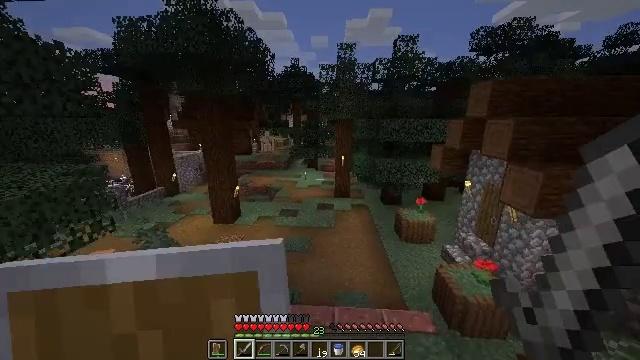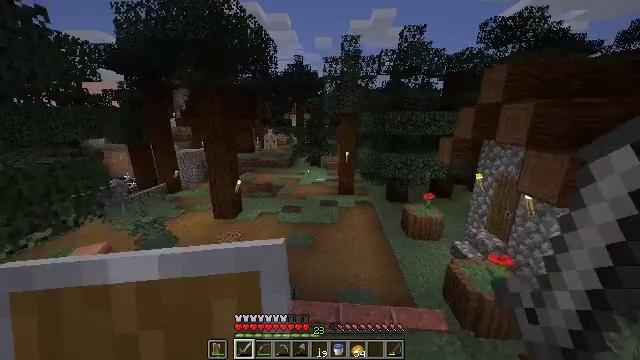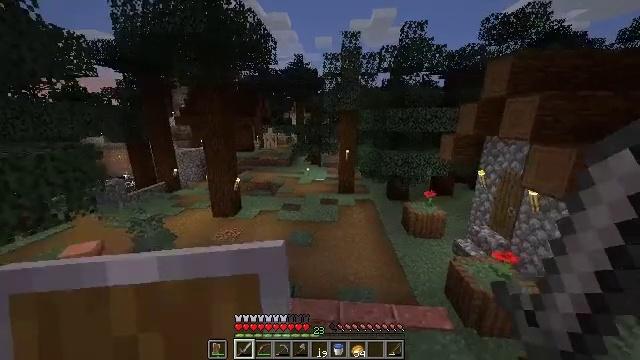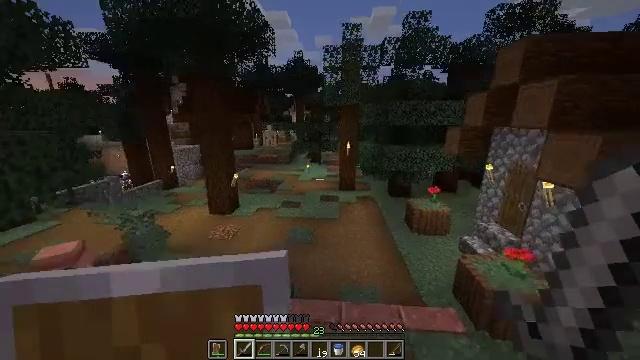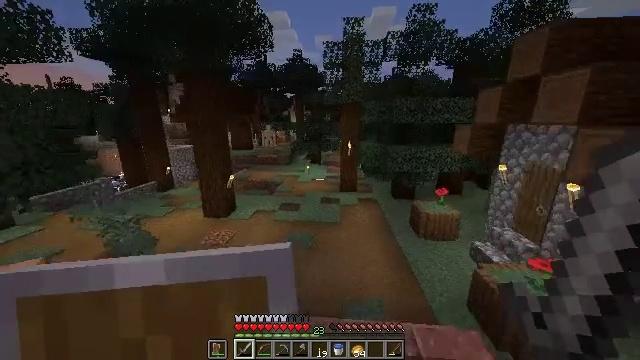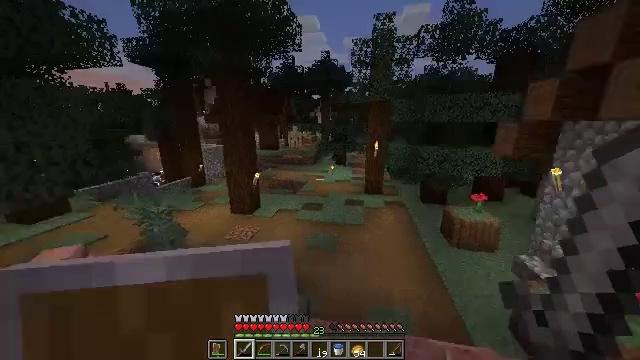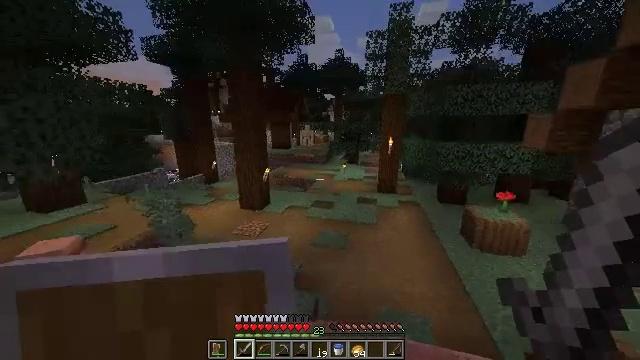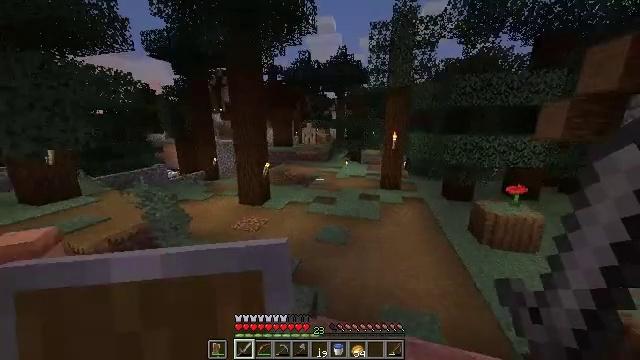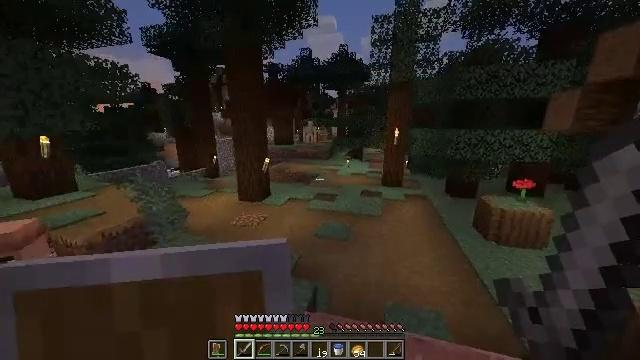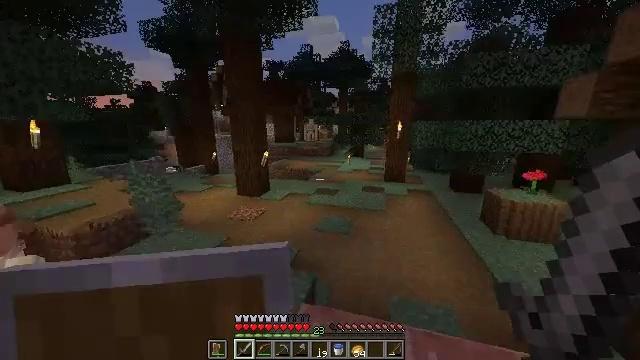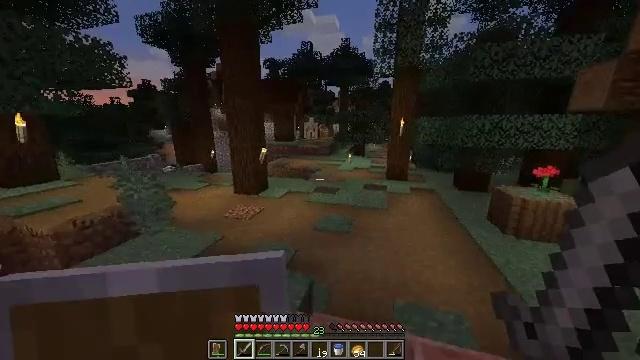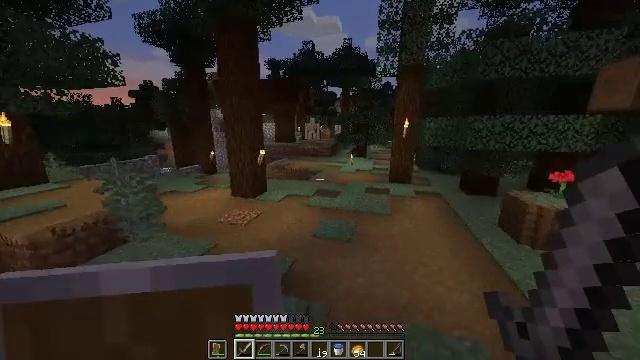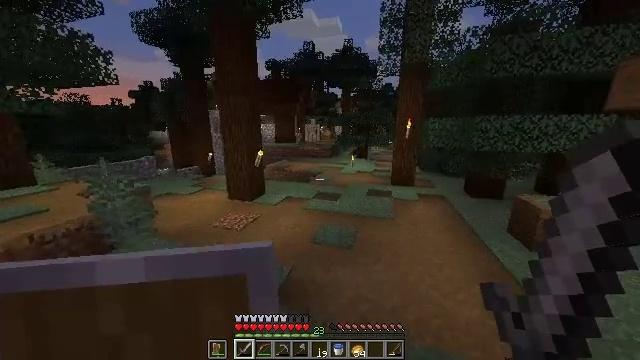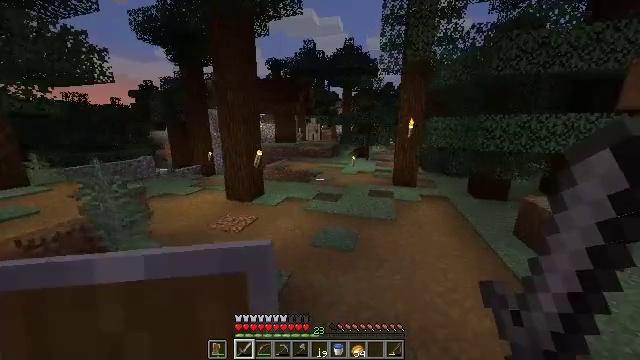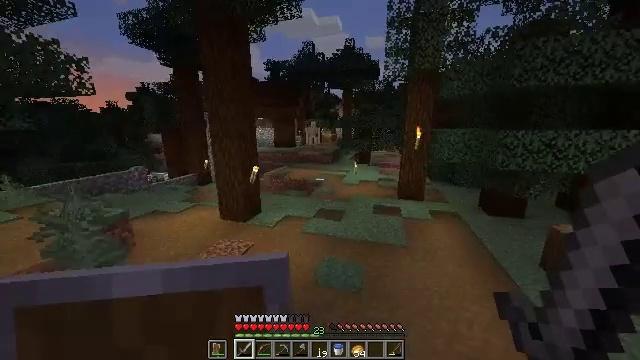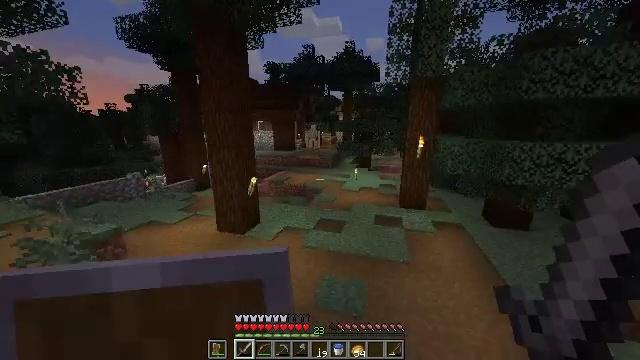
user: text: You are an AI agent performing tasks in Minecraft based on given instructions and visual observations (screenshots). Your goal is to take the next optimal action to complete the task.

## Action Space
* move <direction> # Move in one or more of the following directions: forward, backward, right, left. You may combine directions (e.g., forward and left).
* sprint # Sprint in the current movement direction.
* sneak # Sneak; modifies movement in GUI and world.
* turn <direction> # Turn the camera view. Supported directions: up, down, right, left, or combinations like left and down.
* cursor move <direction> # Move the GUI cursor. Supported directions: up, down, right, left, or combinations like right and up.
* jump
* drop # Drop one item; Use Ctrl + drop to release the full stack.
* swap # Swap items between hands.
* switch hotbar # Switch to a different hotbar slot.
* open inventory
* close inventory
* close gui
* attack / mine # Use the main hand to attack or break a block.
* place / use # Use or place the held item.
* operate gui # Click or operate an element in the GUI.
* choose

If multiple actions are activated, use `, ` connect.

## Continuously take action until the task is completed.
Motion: motion action
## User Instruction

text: Cut down the sugar cane stalks.
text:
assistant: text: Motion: move forward
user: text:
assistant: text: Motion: move forward
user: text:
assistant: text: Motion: move forward
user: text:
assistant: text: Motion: move forward
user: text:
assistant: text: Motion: move forward, turn left
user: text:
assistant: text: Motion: move forward, turn left
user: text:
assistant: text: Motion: move forward
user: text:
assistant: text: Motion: move forward
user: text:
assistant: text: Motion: move forward
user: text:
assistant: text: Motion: move forward
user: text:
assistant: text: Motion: move forward
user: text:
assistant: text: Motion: move forward
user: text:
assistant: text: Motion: move forward
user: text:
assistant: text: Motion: move forward, jump
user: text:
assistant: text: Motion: move forward, jump
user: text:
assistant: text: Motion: move forward, jump
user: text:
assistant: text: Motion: move forward
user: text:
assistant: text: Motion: move forward
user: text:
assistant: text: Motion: move forward
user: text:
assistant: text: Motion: move forward
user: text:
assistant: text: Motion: move forward
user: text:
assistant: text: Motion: move forward
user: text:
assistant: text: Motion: move forward
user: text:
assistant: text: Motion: move forward
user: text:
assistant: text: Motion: move forward
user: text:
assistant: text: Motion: move forward
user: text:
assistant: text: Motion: move forward
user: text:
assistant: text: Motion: move forward, jump
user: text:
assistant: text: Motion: move forward, jump
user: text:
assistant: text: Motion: move forward, turn right, jump